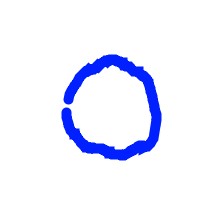
Shape: circle